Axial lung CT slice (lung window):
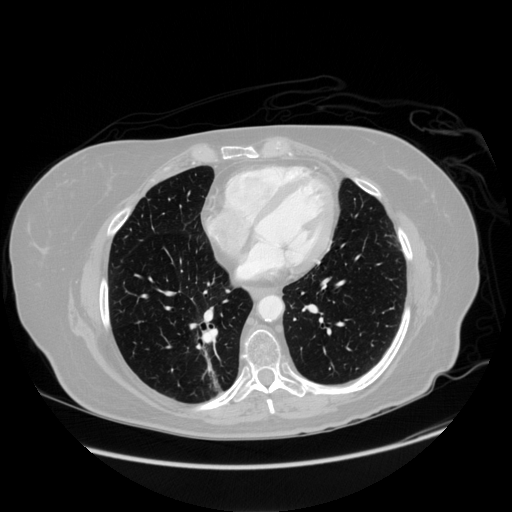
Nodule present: no